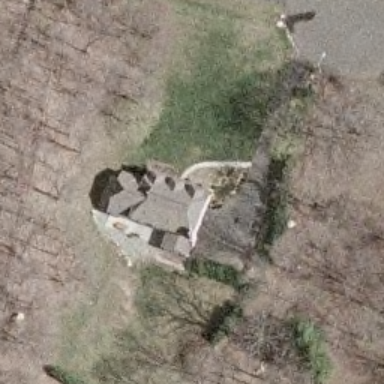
A villa with grey roofs is surrounded by trees and lawn in the sparse residential area .